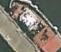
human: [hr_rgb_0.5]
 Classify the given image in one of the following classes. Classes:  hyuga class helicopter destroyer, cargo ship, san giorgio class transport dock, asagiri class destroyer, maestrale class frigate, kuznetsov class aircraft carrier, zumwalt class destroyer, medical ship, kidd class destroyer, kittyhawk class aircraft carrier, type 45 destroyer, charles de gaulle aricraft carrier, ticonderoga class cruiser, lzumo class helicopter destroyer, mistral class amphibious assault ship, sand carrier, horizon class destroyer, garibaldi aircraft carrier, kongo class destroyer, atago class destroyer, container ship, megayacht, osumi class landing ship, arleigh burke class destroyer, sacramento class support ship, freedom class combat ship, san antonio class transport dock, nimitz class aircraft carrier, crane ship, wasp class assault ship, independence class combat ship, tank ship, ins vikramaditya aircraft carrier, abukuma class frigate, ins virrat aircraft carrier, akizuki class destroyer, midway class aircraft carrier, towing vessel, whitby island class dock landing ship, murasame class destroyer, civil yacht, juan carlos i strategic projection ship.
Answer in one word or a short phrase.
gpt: Towing vessel